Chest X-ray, PA view. Patient: 40 years old, sex M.
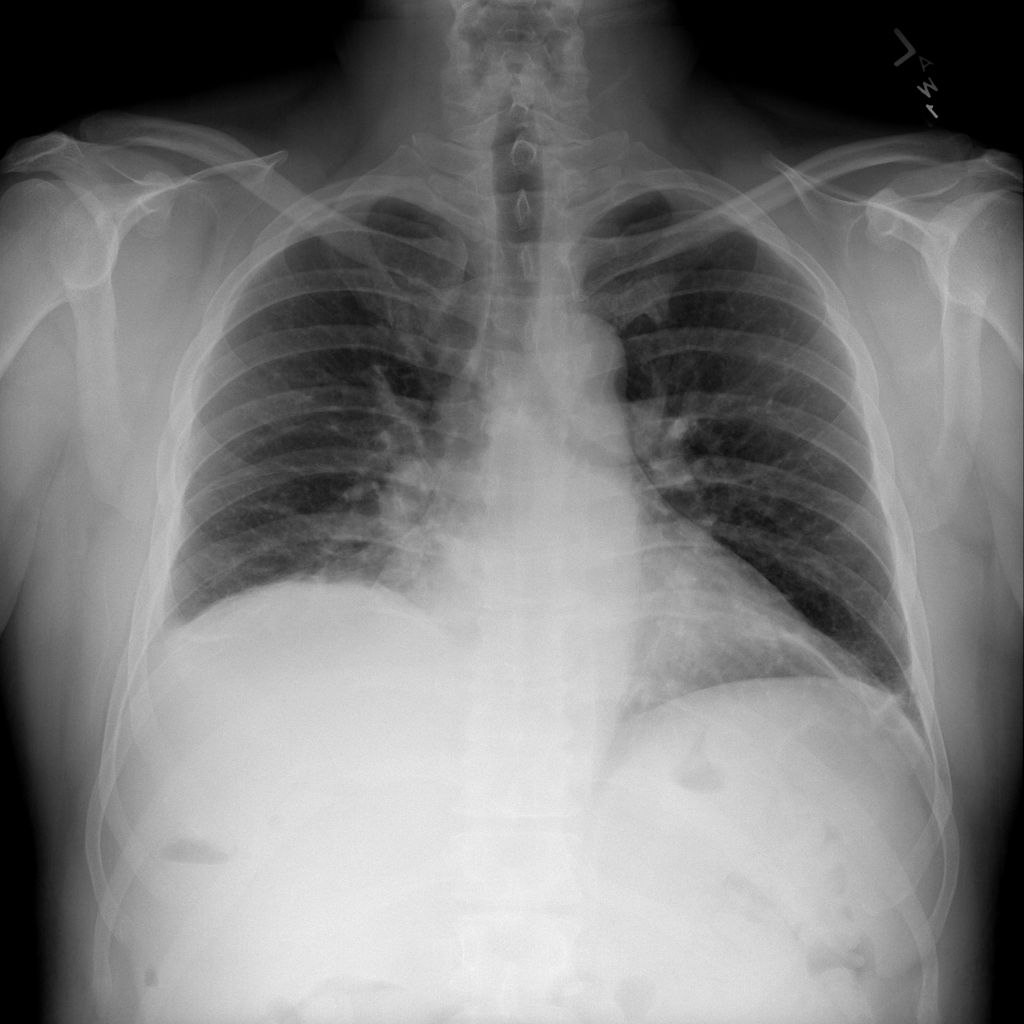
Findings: Atelectasis, Infiltration